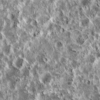
Label: not_dusty